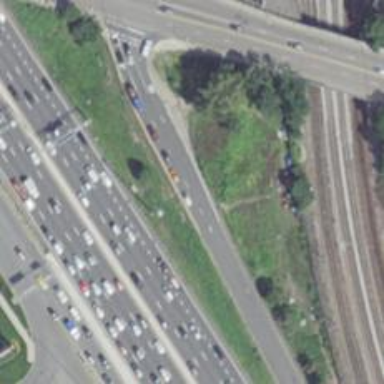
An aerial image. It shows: Asphalt motorway link.